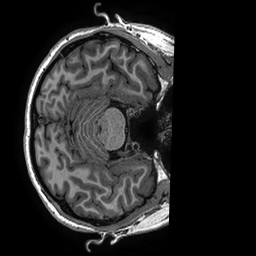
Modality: T1w
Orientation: axial
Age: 38
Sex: female
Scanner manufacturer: ge
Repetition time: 0.00733 s
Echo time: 0.003 s